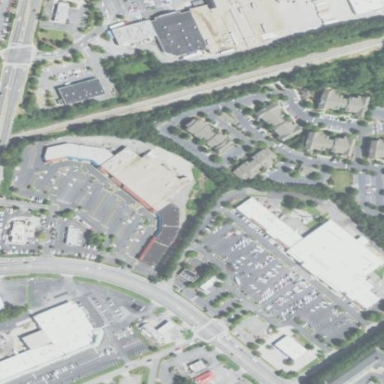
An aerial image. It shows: Mall building.